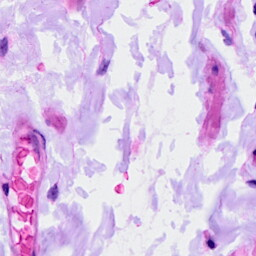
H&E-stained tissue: Ovarian